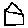
Label: house